Question: I am trying to position a '<div>' over a photograph of a TV on a wall, so it looks like the '<div>' is on the TV.
I am sure the solution is in using CSS 3D transforms and so 'perspective', 'perspective-origin', 'transform' and 'transform-origin'. However I can't work out values of these which achieve a good result because I'm using trial and error - I don't know the maths.
This is my progress:

And a jsfiddle of it: <URL>
I am setting perspective on the container:
'''
perspective: 500px;
perspective-origin: 210px 382px;
'''
And transform on the element inside it:
'''
transform: translateX(153px) translateY(253px) translateZ(0) rotateX(-12deg) rotateY(-31deg) rotateZ(-20deg);
transform-origin: 0px 150px;
'''
Help is really appreciated.
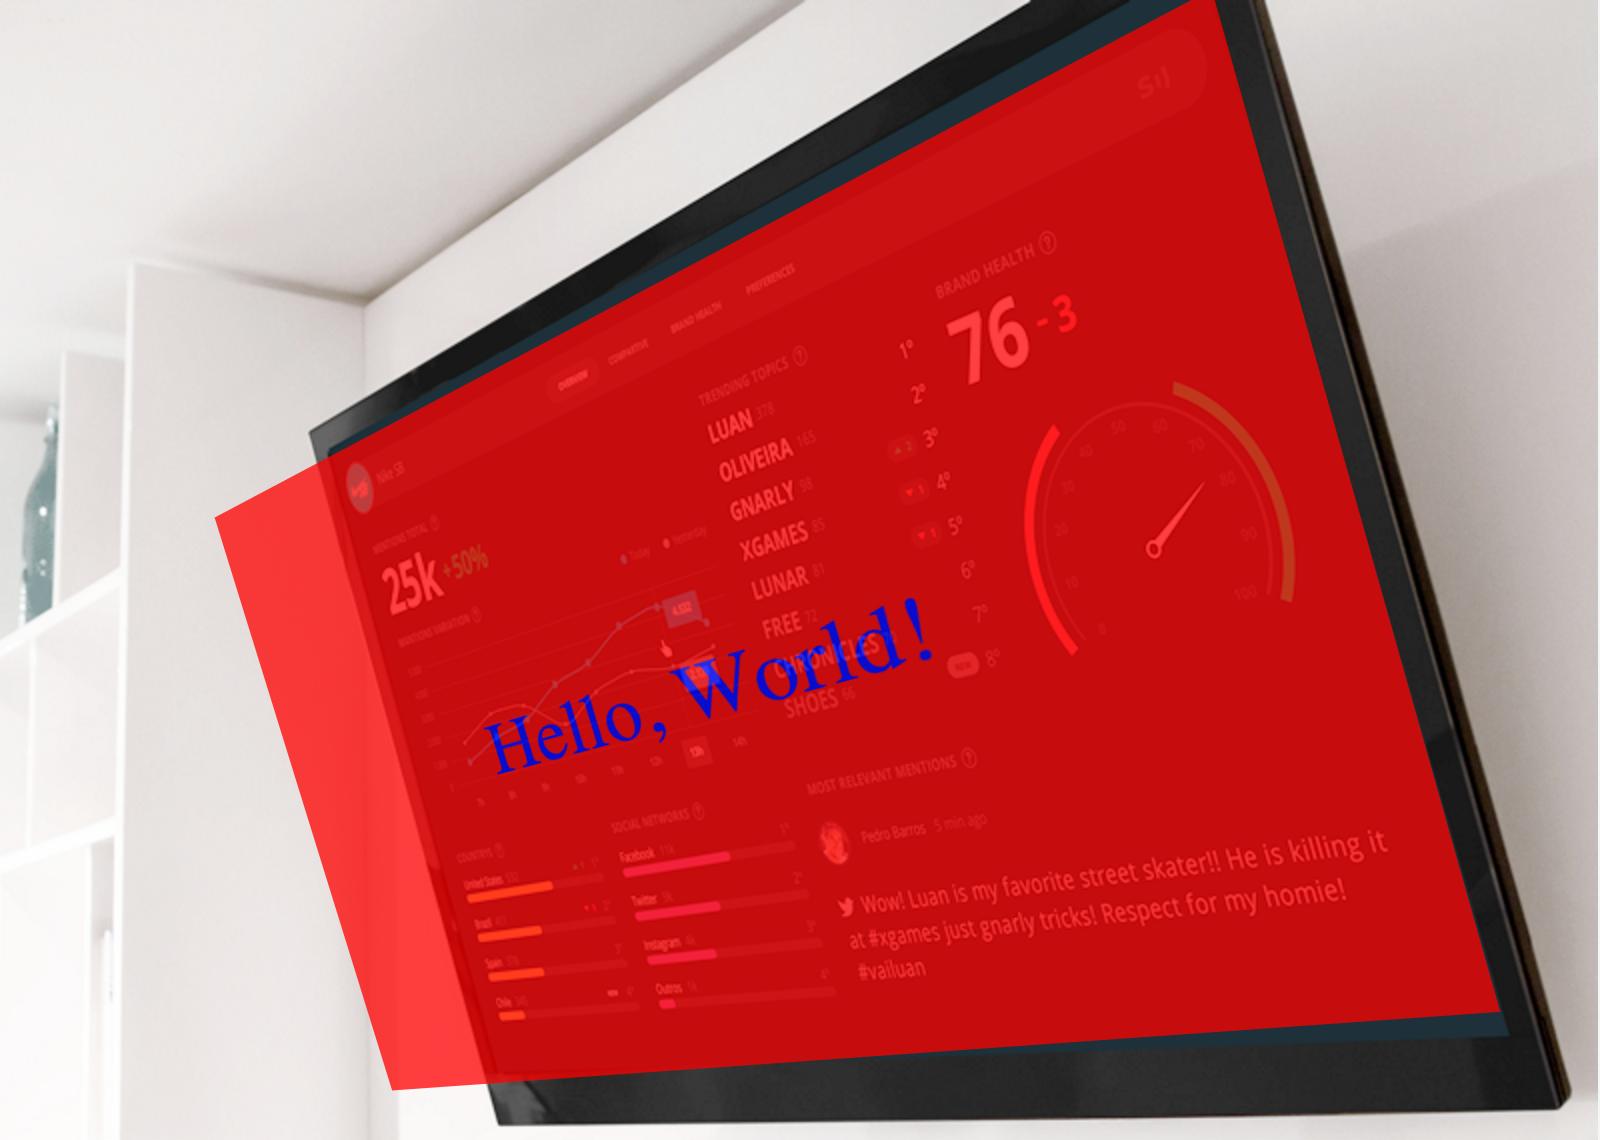
Answer: The best I could do:
'''
.tv .tv-content {
position: absolute;
top: 0;
left: 0;
opacity: 0.75;
width: 392px;
height: 356px;
transform: translateX(193px) translateY(211px) translateZ(0) rotateX(-11deg) rotateY(-40deg) rotateZ(-19.5deg);
transform-origin: 0px 150px;
line-height: 300px;
text-align: center;
font-size: 32px;
background-color: red;
color: blue;
}
'''
<URL>
Will that help?